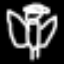
Label: angel